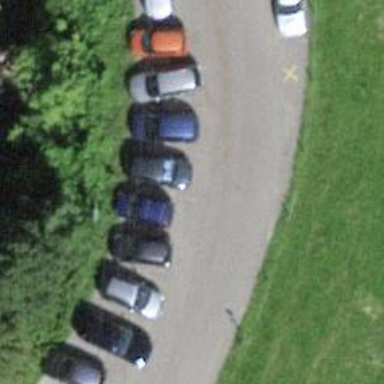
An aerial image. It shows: Parking area with surface.